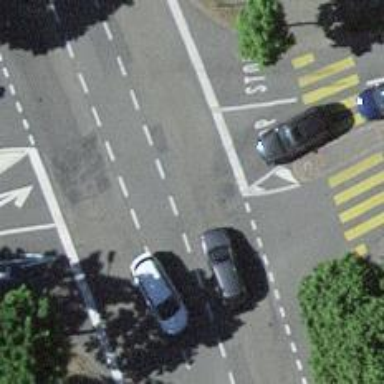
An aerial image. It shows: Road with stop sign.